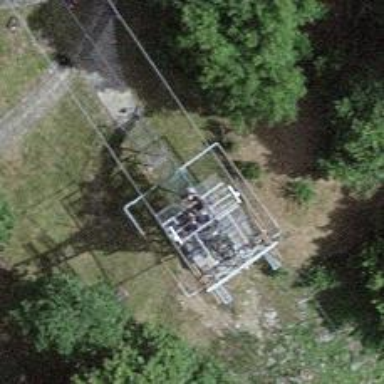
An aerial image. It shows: Pylon for aerialway.